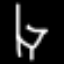
Label: chair